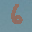
Label: 6